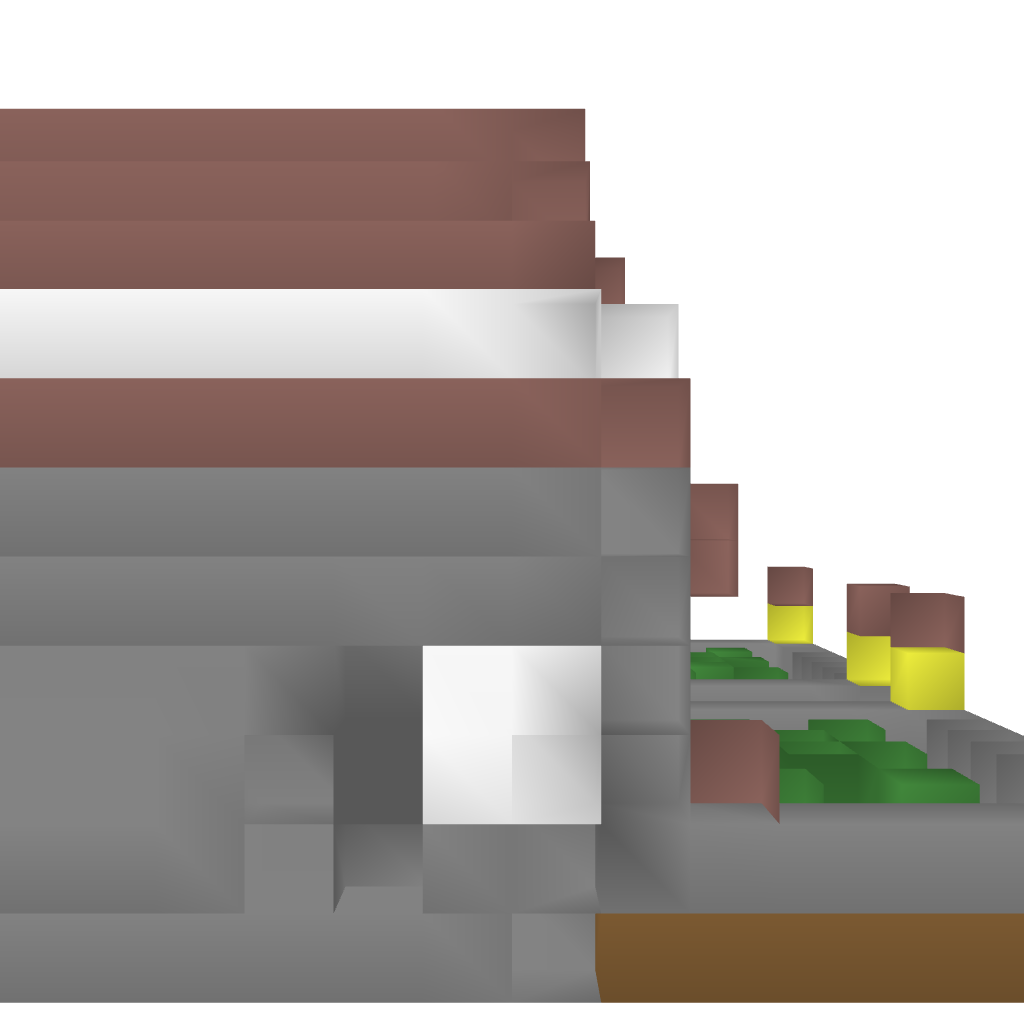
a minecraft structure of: Small house bad low quality